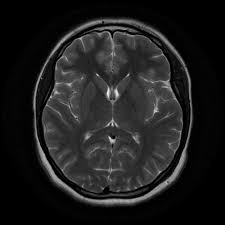
Label: notumor